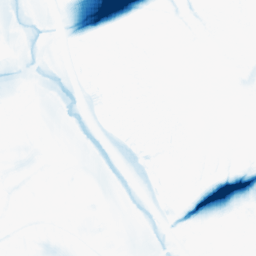
Category: morphological
Decomposition family: morphological_ellipse
Decomposition parameters: operation: closing
width: 50
height: 20
Upsampling method: sinc_blackman
Upsampling parameters: scale: 4
kernel_size: 8
Upsampling scale: 4